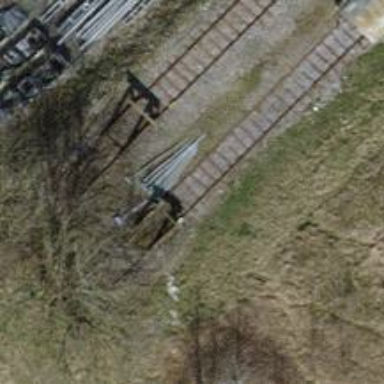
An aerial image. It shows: Railway buffer stop.